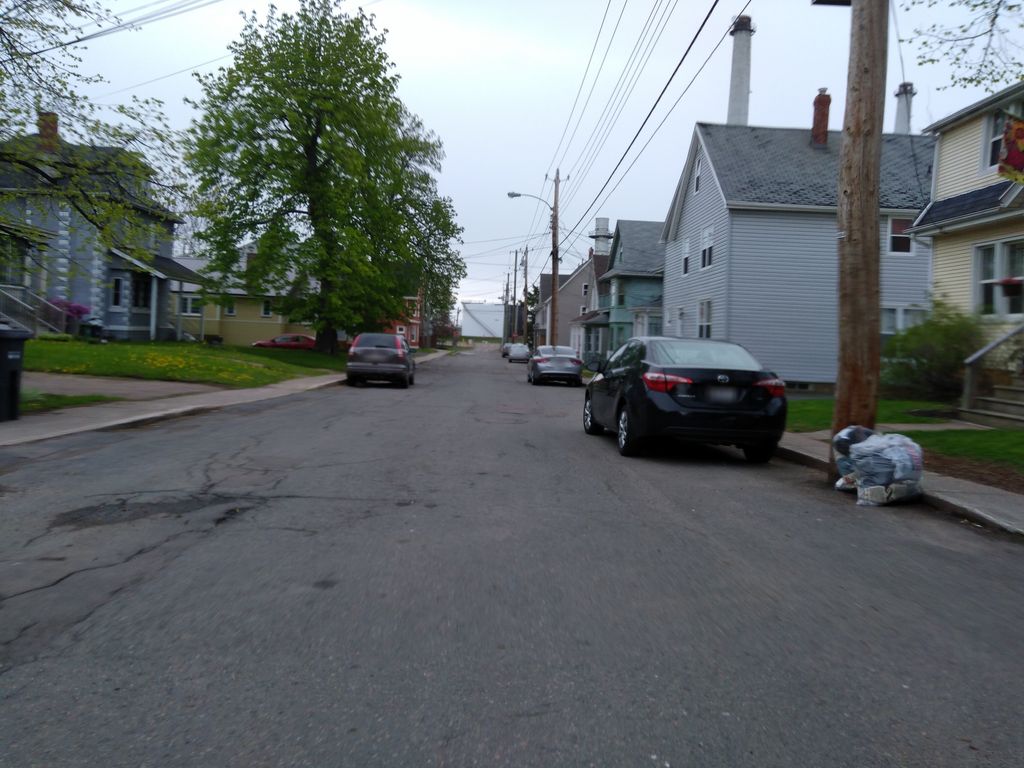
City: charlottetown